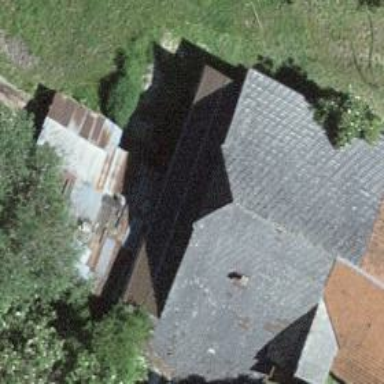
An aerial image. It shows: Farm building.